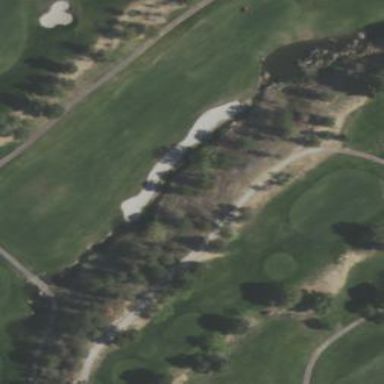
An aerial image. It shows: Golf bunker filled with natural sand.